Field crop: tomato
Growth stage: 2
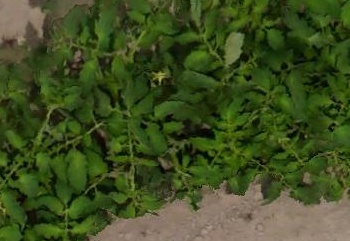
Species: tomato